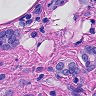
Metastatic tissue present: yes